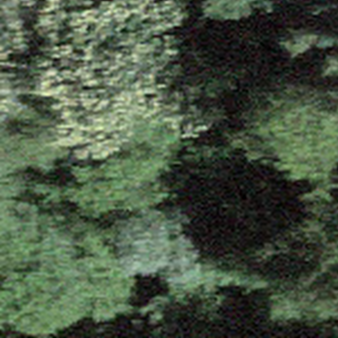
Label: other